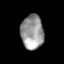
Tissue: lung
Cell type: Fibroblasts
Senescence score: 0.5913
Nuclear area (px): 762
Mean DAPI intensity: 152.908